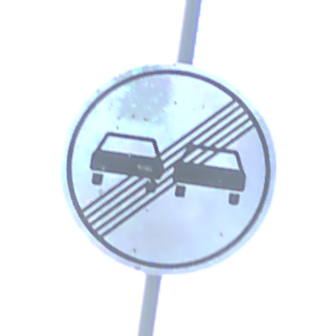
Verkehrszeichen: EndeUeberholverbot
Umgebung: Outdoor, RoadRail
Tageszeit: SunriseSunset
Wetter: PartlyCloudy
Licht: Natural
Jahreszeit: NotSpecified
Kontrast: LowContrast